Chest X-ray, AP view. Patient: 76 years old, sex M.
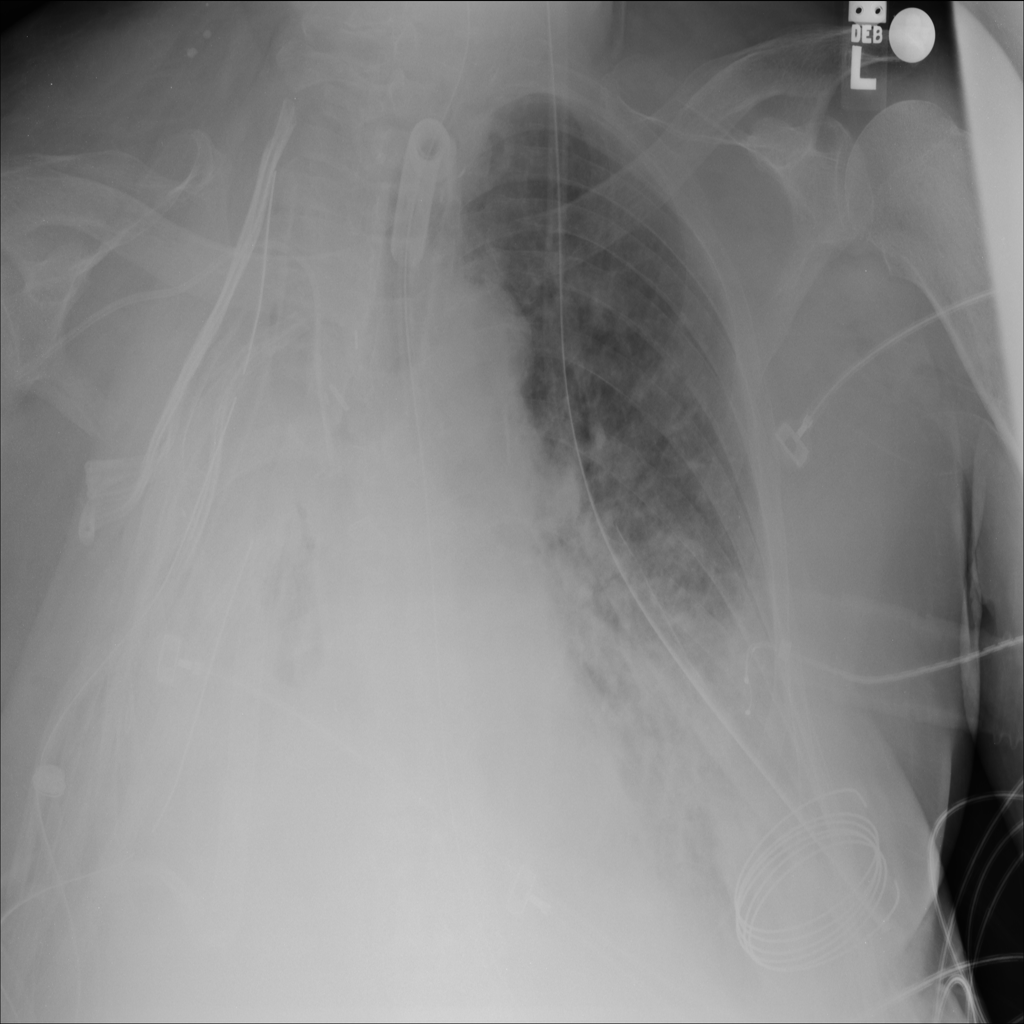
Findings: Consolidation